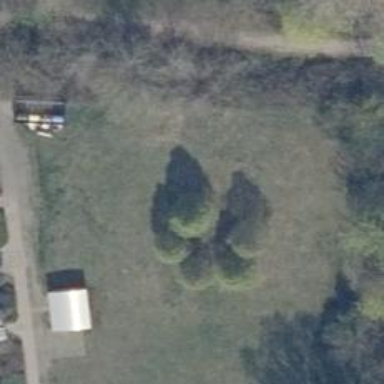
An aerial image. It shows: Single tag "natural: tree."